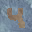
Label: 4